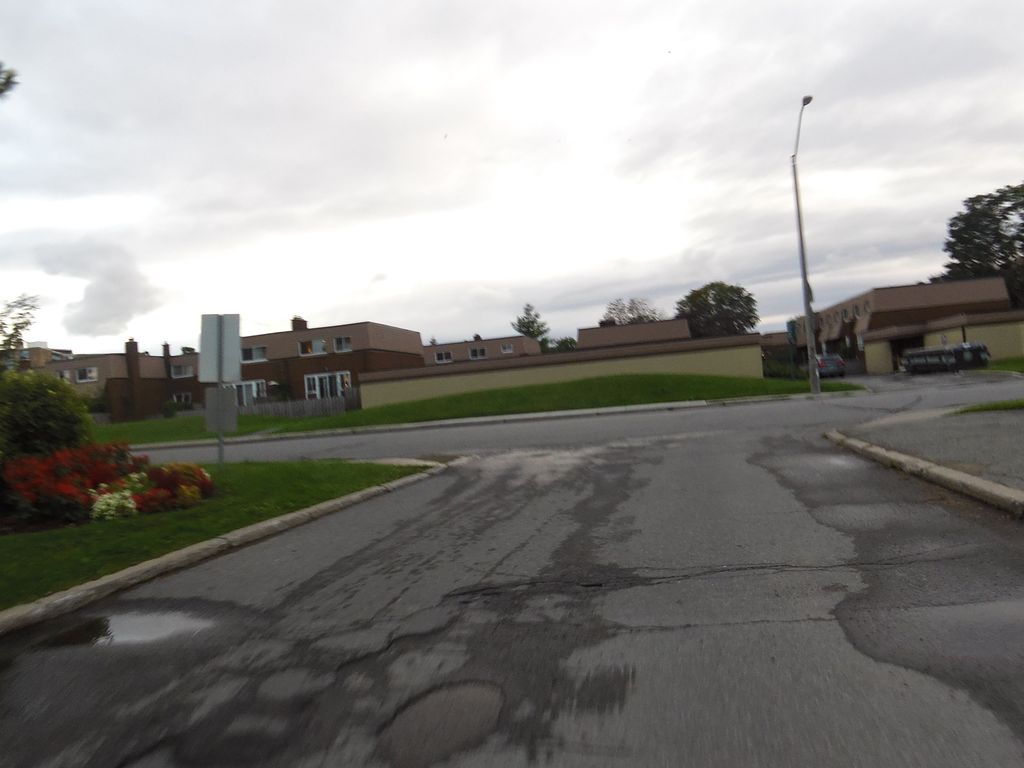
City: ottawa-gatineau